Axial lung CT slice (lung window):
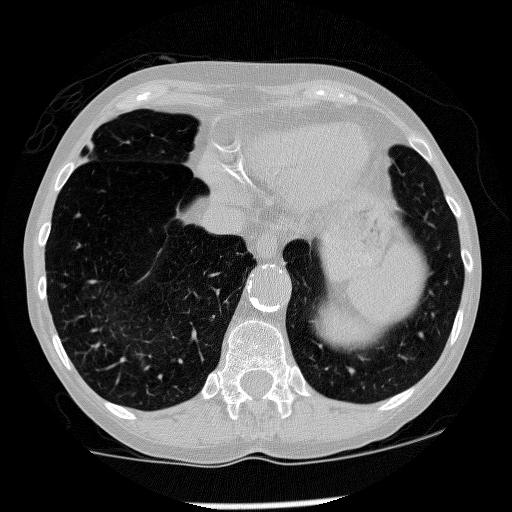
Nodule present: no